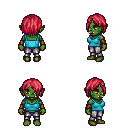
a pixel art fantasy rpg character, female body template, orc, green skin, teal pirate shirt, metal pants, ruby red bangs hairstyle, leather bracers, four views (front, back, left, right), 2x2 character sprite sheet, small pixel art, hard edges, no anti-aliasing